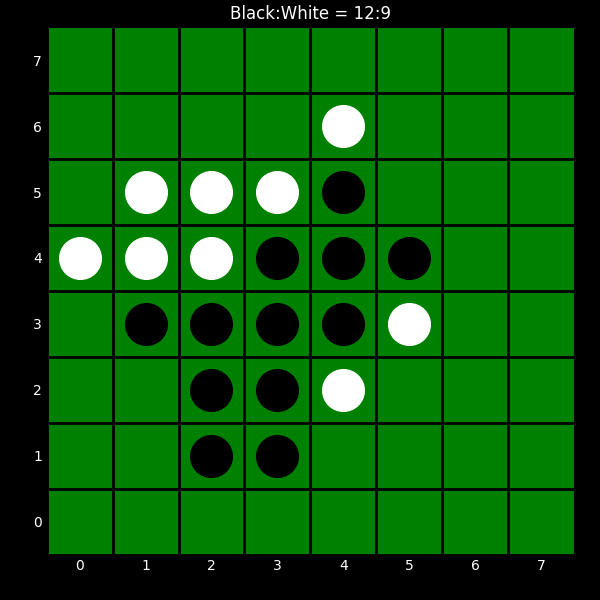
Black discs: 12
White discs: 9